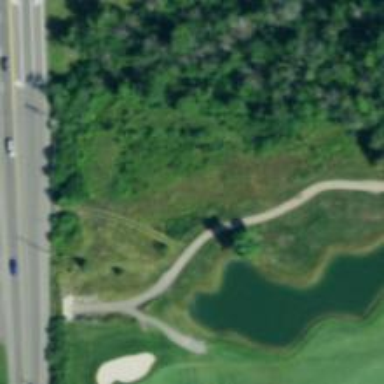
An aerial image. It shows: Path for both road and golf.